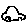
Label: car